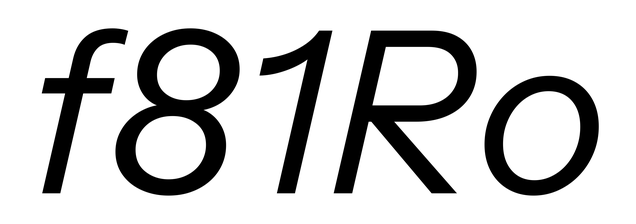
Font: InstrumentSans-Italic_Italic